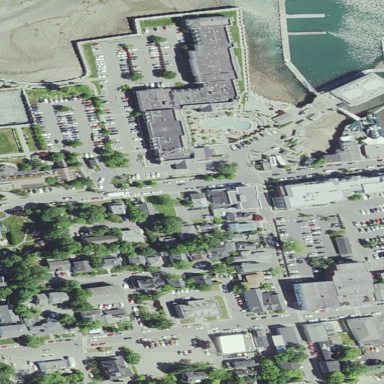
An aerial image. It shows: Hotel with gabled roof.